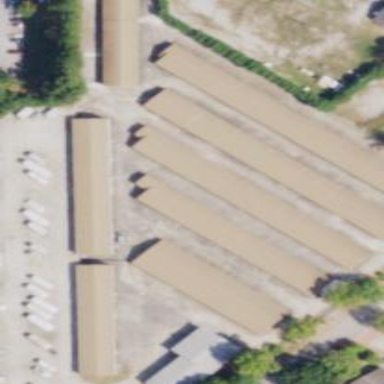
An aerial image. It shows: Storage rental shop located in building.